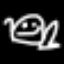
Label: frog